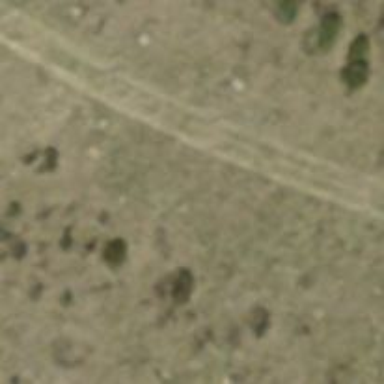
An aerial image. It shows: Unpaved track with tracktype grade4.